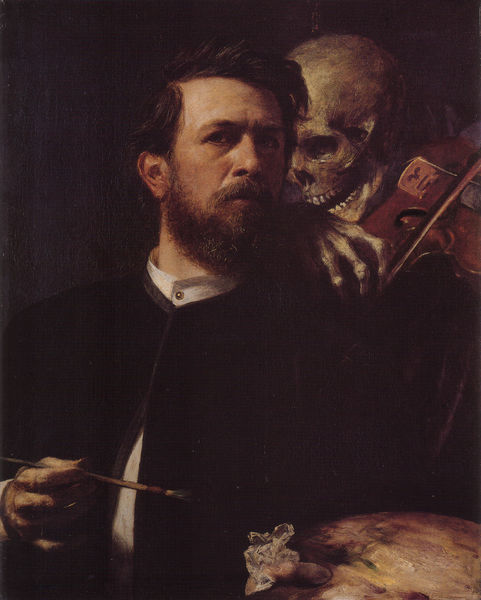
Titel: Selbstbildnis mit fiedelndem Tod
Künstler: Arnold Böcklin
Standort: Berlin
Institution: Alte Nationalgalerie
Schlagwörter: dunkel, gemälde, gruppe, hand, mann, schatten, weiß, ocker, braun, daumen, finger, grau, haar, hell, hintergrund, holz, licht, ohr, profil, schwarz, stirn, blick, tuch, beige, bart, hemd, jacke, jung, augen, gesicht, kragen, schädel, tod, tot, vollbart, bildnis, hals, holland, hände, instrument, portrait, porträt, öl, gold, haare, pose, stehend, stoff, musik, musiker, augenbrauen, knopf, lippen, scheitel, lächeln, papier, düster, bogen, farben, farbe, beleuchtung, ölgemälde, spielen, zeigefinger, ernst, seitenscheitel, brauen, glatze, musizieren, maler, bauch, ölfarbe, dreiviertelprofil, selbstporträt, knochen, vanitas, lachen, spiel, memento mori, corinth, lovis corinth, künstler, seite, augenhöhlen, selbstbildnis, gestik, stehkragen, allegorie, palette, pinsel, nasenloch, bratsche, geige, geigenbogen, geigenspieler, geiger, saite, violine, violinist, selbstportrait, gebiss, seiten, skelett, unterkiefer, zähne, teufel, böcklin, diagonale, kralle, saiten, totenschädel, arnold böcklin, böklin, fidel, fiedel, zuhören, endlichkeit, hören, farbpalette, rembrand, lacke, selbst, jankerl, forschend, augenhöhle, kragenknopf, blcik, rechte hand, spiel mir das lied vom tod, alter ego, momento mori, hemdknopf, potträt, zahnreihe, tapferkeit, fingerglieder, fideln, führhand, rechte hände, spielhand, unabänderlich, undabänderlich, unterkieder, 18 jahrhundert, der tos